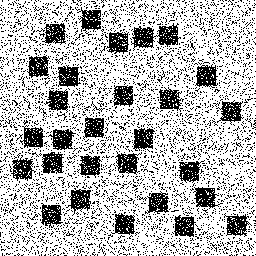
Squares: 28
Triangles: 0
Stars: 0
Total shapes: 28